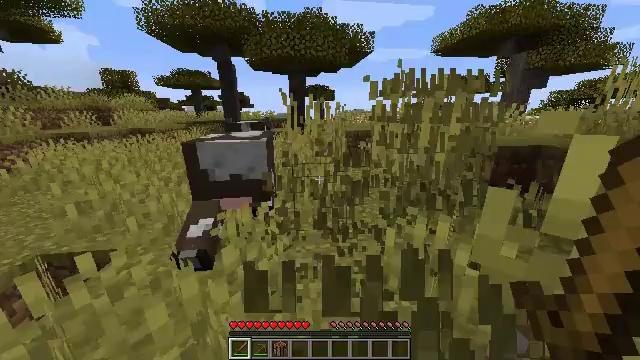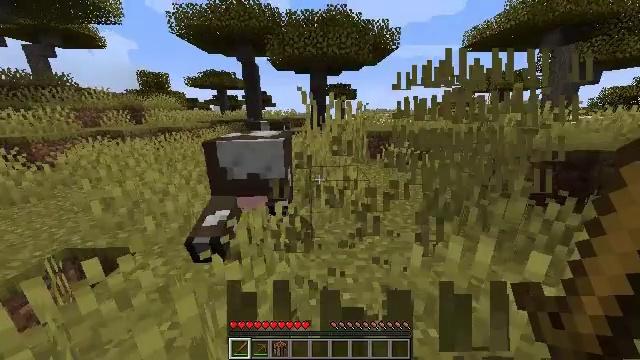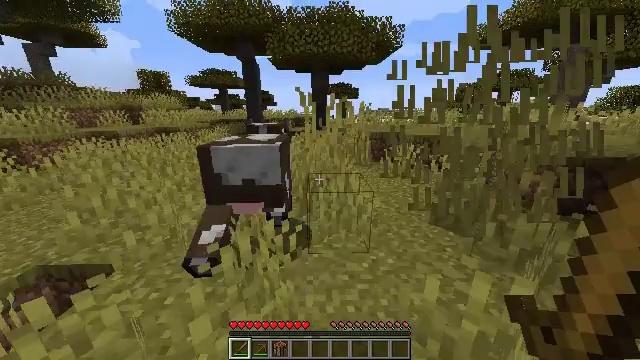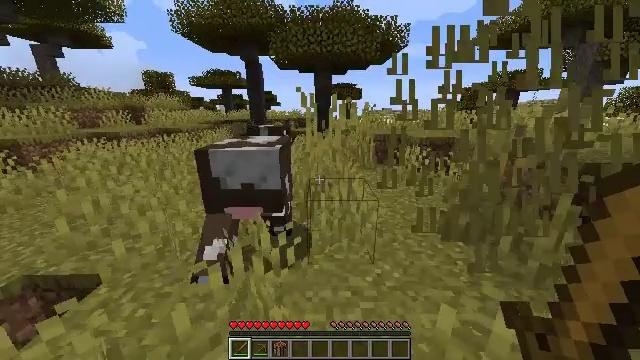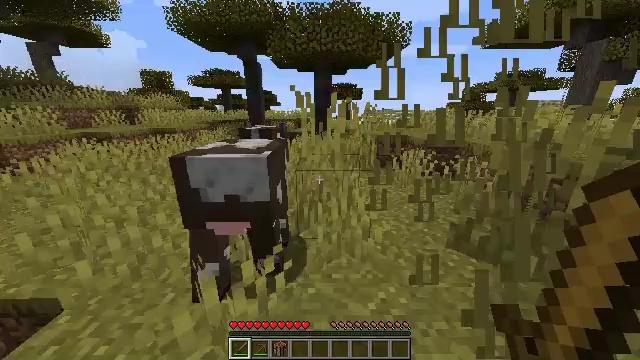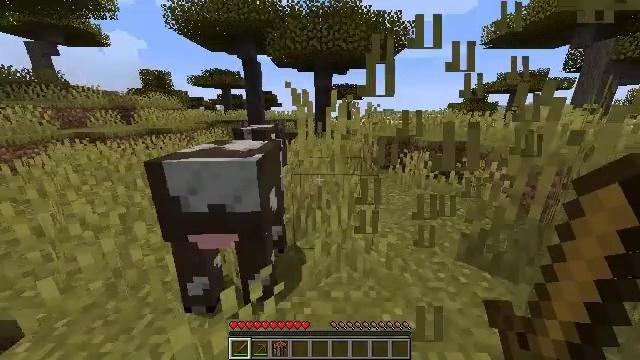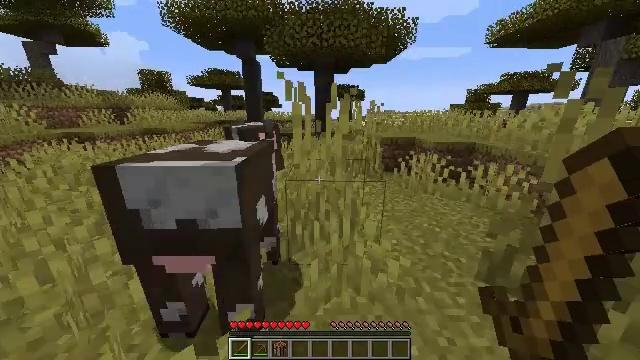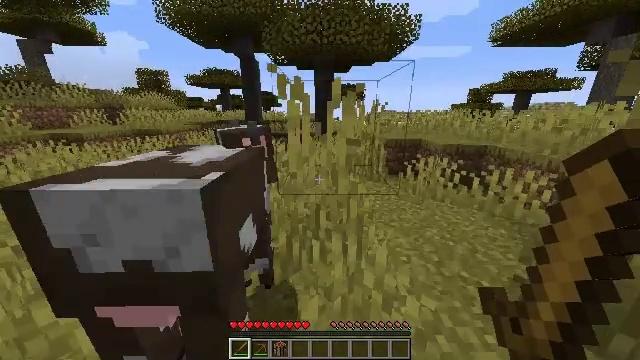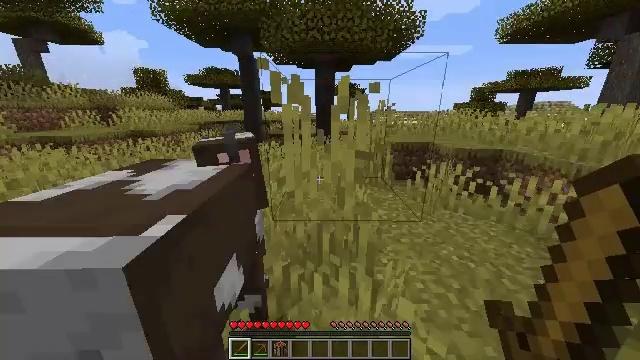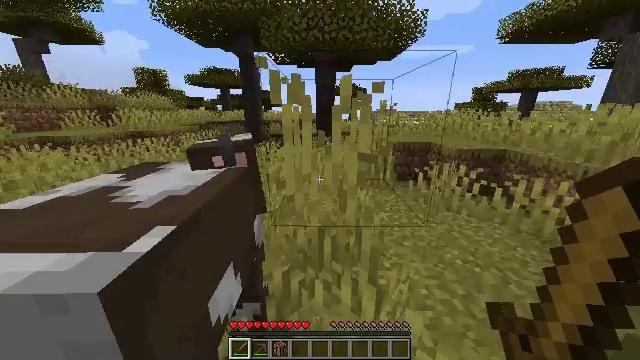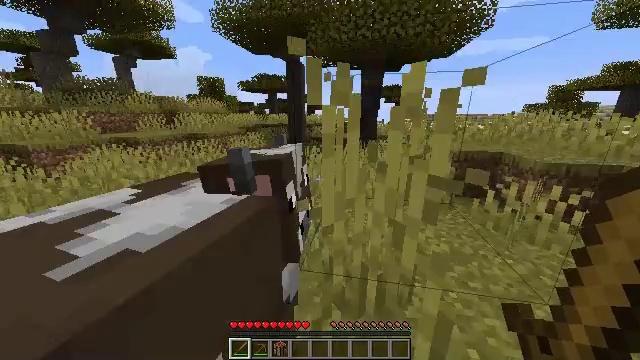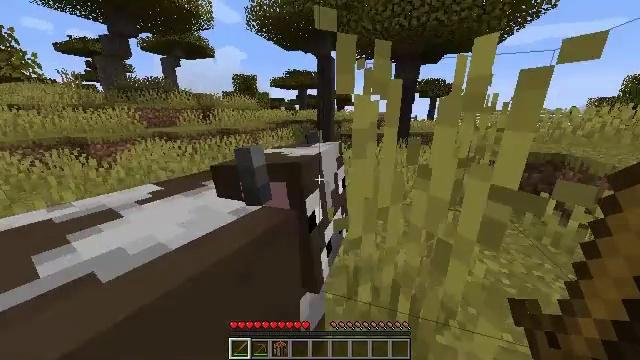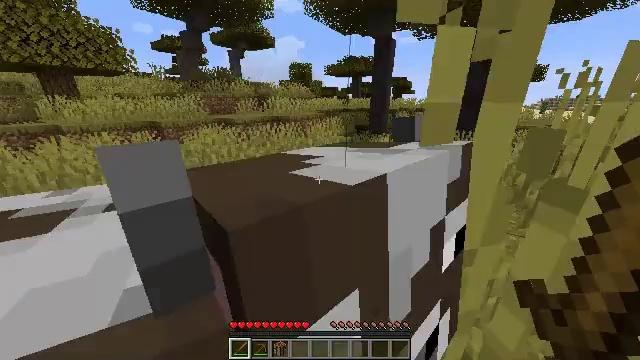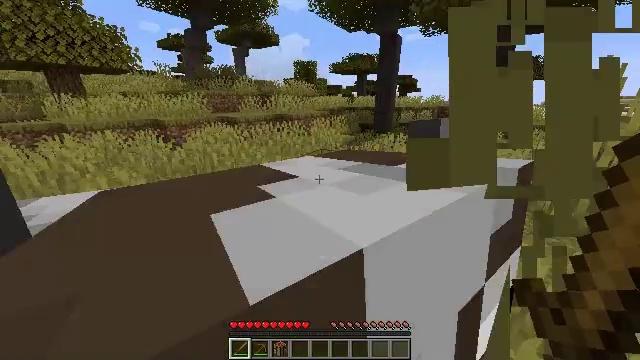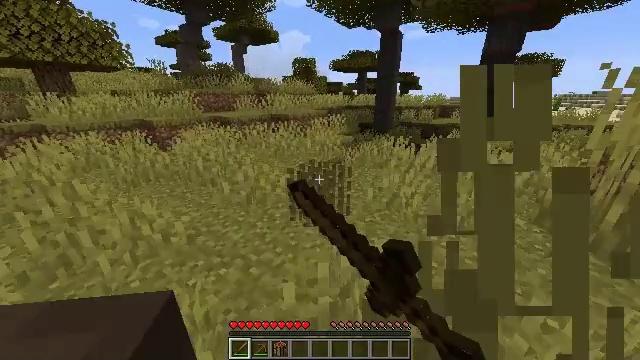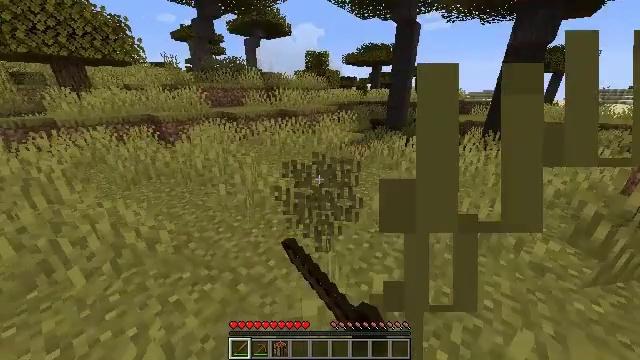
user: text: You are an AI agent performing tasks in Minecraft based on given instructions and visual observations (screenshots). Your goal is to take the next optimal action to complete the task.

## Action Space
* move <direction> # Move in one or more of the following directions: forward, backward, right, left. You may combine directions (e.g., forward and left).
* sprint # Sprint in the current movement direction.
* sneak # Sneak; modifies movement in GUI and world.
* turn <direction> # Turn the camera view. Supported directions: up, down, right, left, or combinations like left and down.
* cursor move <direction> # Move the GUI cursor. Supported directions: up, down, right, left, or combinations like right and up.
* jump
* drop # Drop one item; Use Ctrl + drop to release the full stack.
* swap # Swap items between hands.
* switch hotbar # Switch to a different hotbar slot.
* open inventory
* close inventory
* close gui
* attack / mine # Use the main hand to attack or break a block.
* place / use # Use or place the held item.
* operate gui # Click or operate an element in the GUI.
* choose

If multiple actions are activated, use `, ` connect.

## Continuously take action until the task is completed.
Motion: motion action
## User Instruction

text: Gather tall grass by hitting it.
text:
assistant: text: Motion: move forward, sprint, turn left
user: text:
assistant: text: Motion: move forward, sprint
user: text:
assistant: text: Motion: move forward, sprint
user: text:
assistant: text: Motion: move forward, sprint
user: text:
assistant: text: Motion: move forward, sprint
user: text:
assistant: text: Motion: move forward, sprint
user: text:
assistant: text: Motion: move forward, sprint
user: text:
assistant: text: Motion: move forward, sprint
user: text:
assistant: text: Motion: move forward, sprint
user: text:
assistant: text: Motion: move forward, sprint, turn left
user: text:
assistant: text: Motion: move forward, sprint, turn left and down
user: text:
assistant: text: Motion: move forward, sprint, turn left and down
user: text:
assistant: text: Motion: move forward, sprint, turn left, attack / mine
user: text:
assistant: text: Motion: move forward, sprint, attack / mine
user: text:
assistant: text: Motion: move forward, sprint, turn left and down, attack / mine
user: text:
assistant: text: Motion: move forward, sprint, turn left
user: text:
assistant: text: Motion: move forward, sprint, turn left and down
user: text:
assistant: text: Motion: sprint